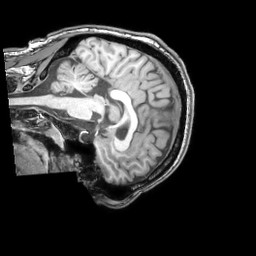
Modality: T1w
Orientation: sagittal
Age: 41
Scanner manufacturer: philips
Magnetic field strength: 3 T
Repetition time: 0.007 s
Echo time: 0.003501 s